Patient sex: M
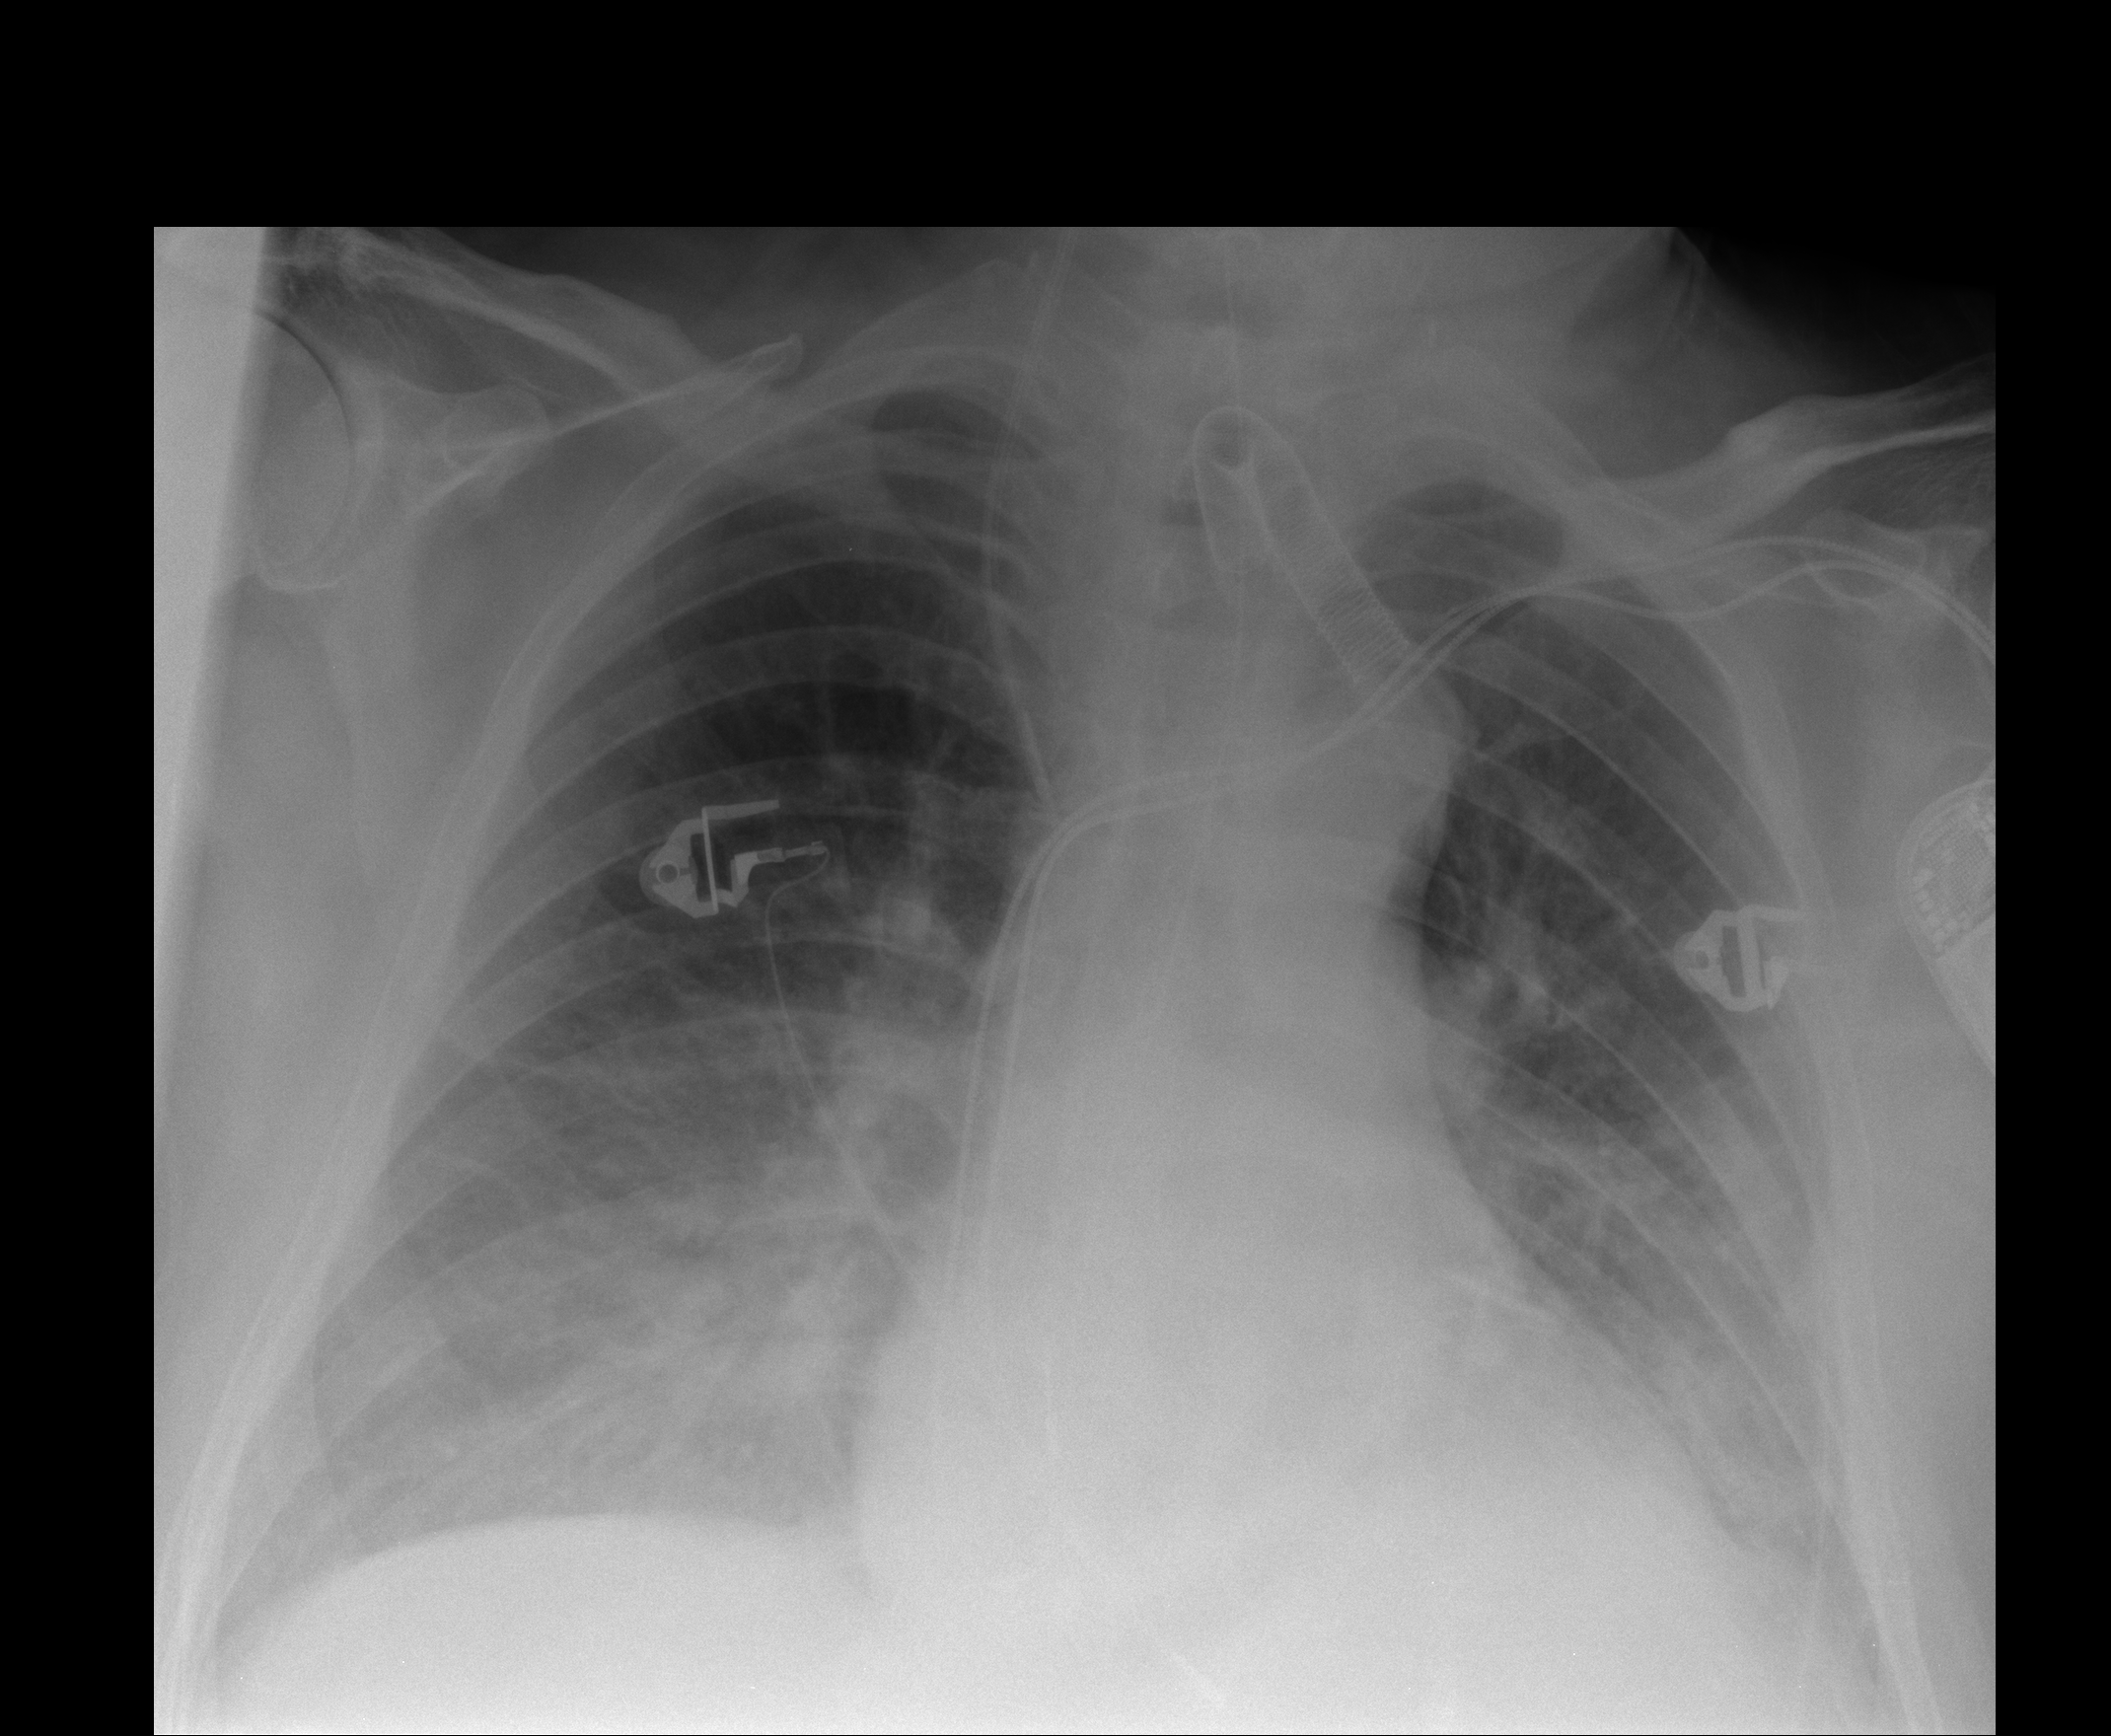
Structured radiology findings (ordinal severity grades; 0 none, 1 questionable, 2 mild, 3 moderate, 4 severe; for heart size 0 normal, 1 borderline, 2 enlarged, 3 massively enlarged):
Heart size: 0
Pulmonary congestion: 2
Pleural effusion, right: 2
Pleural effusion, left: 2
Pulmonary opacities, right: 2
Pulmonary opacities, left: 2
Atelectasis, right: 3
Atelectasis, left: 3